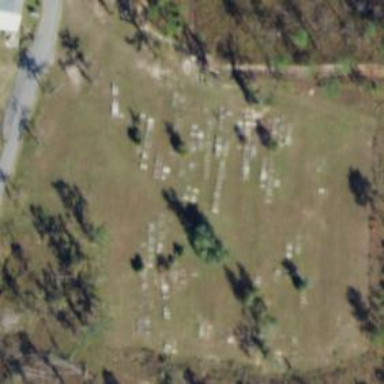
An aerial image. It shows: Cemetery.